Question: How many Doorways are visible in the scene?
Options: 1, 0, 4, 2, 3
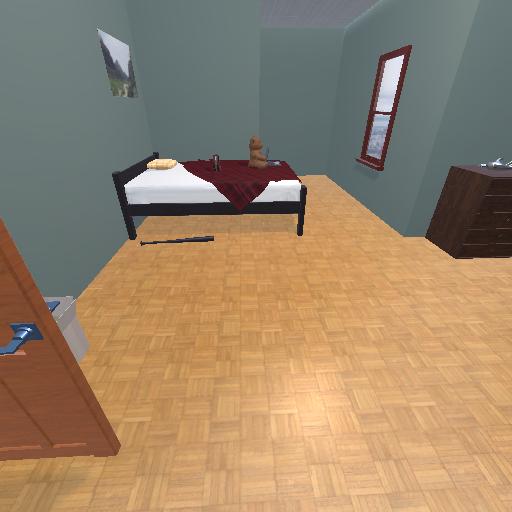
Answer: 1